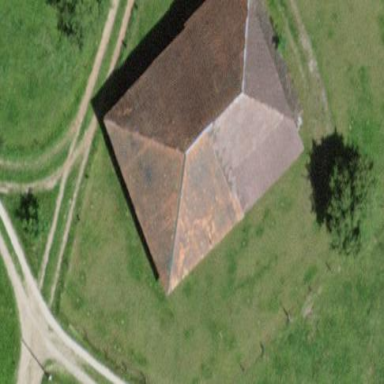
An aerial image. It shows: Barn.